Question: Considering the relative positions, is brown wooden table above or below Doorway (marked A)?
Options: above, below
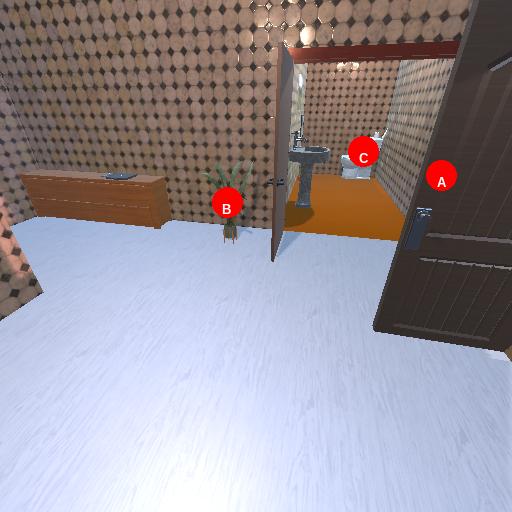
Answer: above